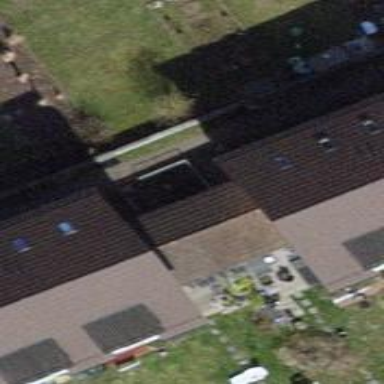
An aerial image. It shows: Terrace building.